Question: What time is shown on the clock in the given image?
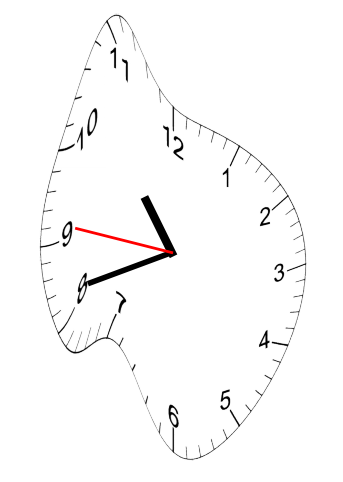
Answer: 10:41:46